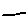
Label: line